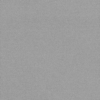
Label: dusty